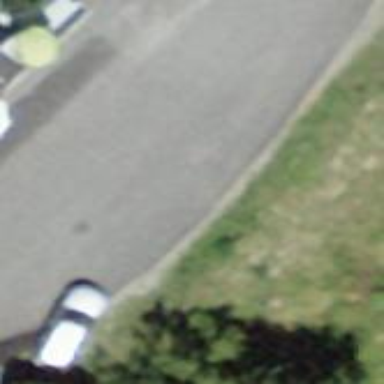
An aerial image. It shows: Parking area.